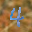
Label: 4